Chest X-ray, AP view. Patient: 55 years old, sex F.
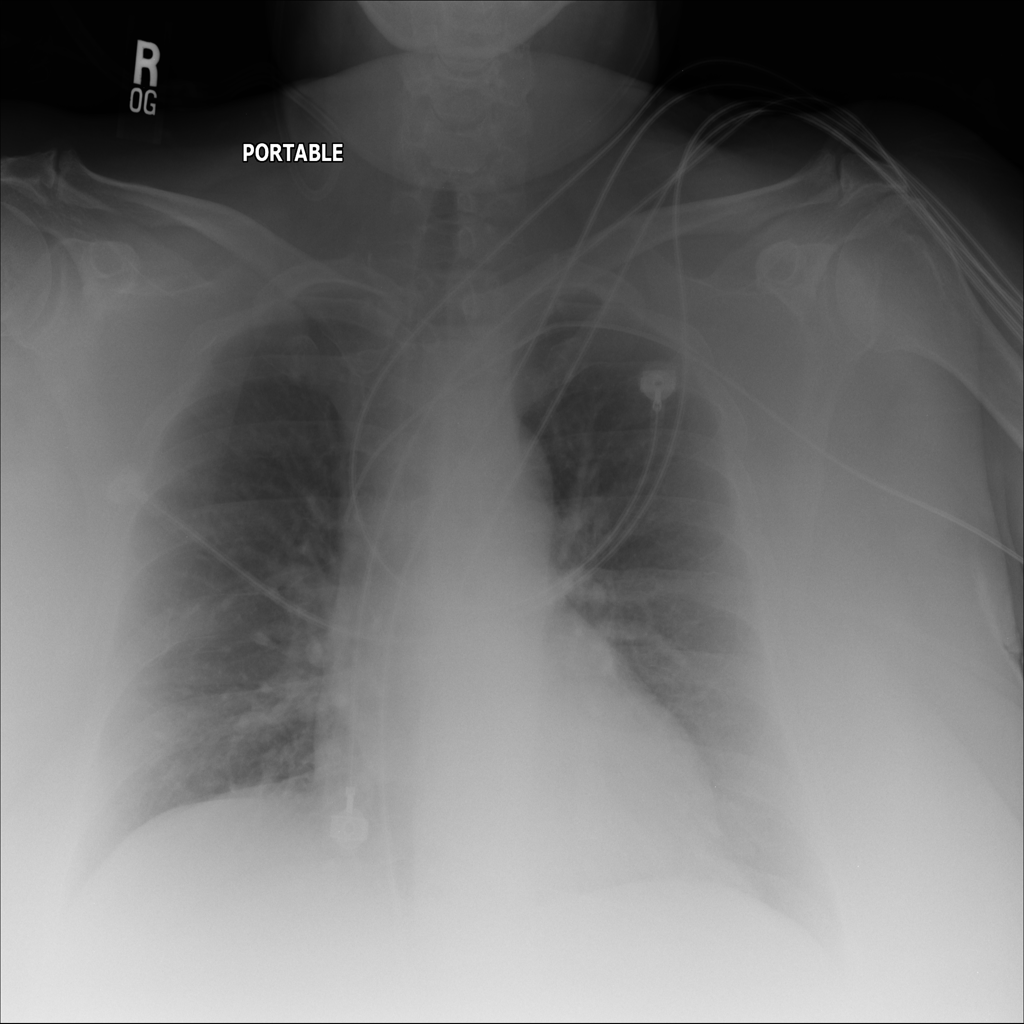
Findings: No Finding